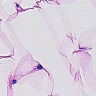
Metastatic tissue present: no